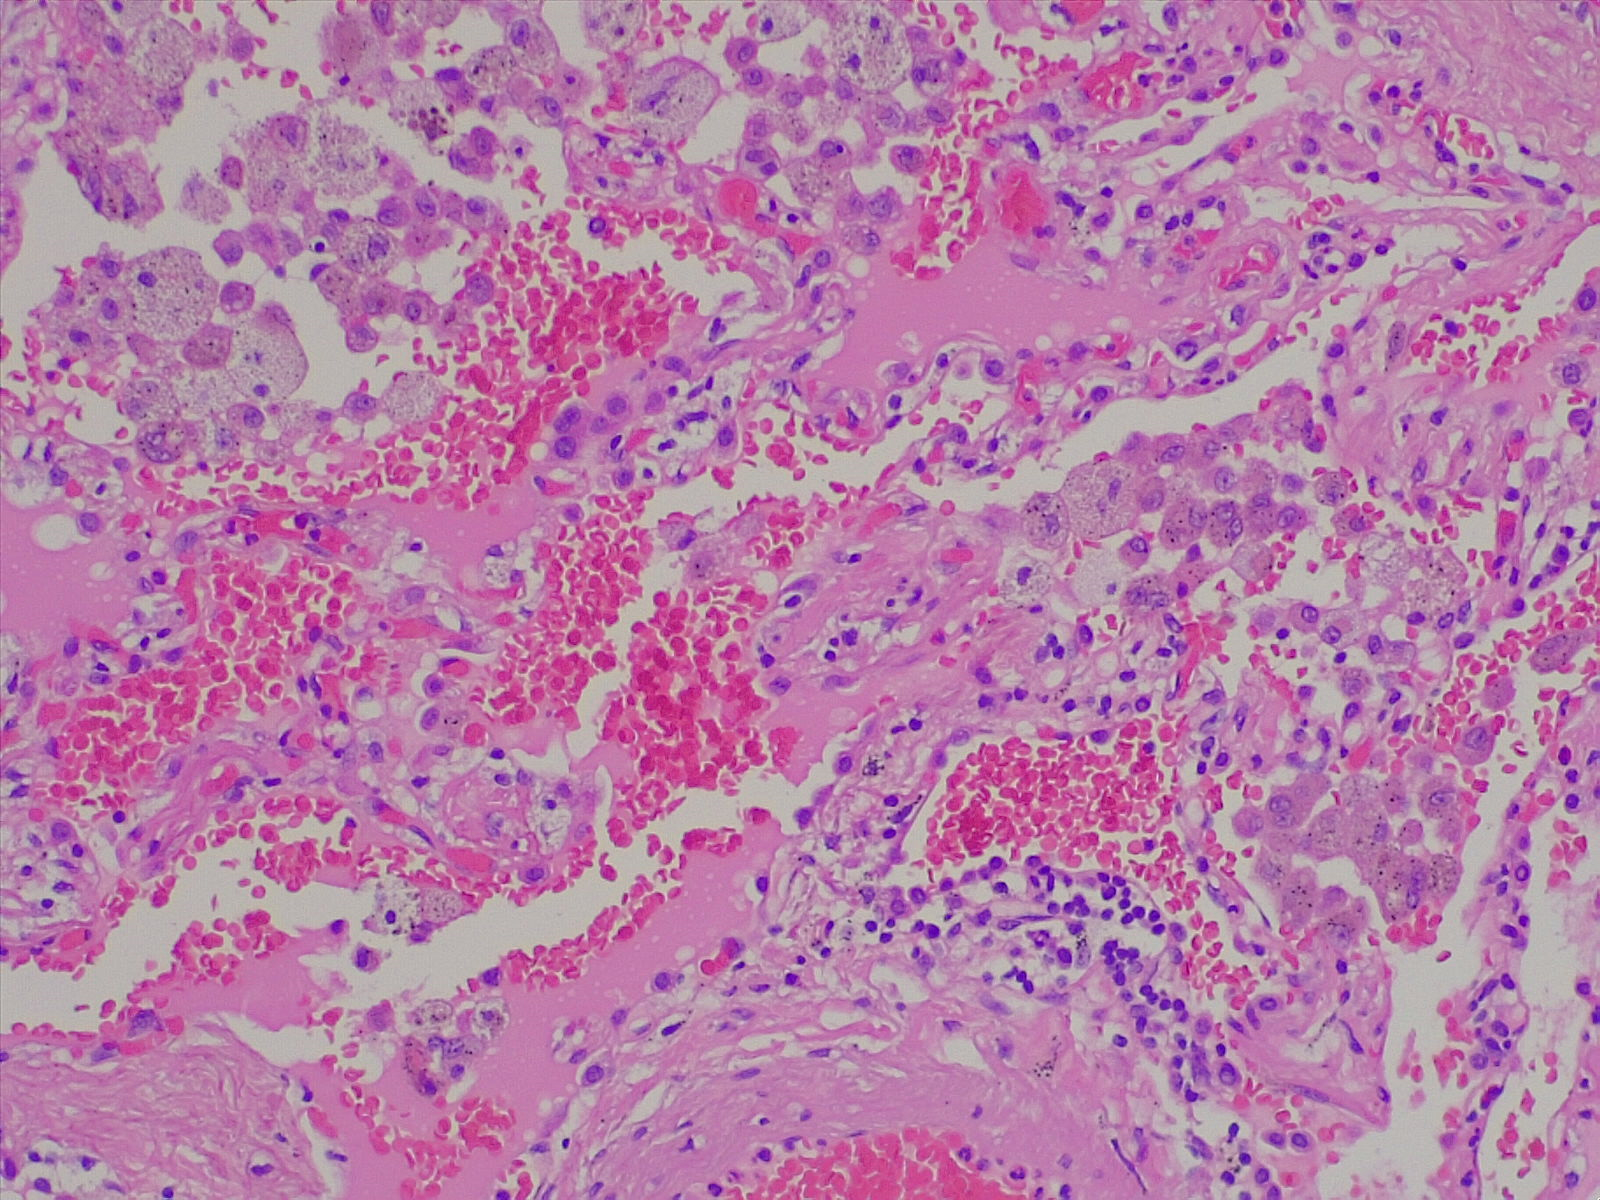
Label: normal lung tissue